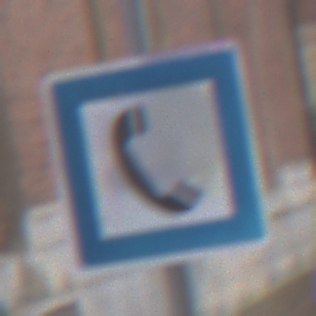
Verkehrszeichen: Fernsprecher
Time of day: Midday
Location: Outdoor (Urban)
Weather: Overcast
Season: NotSpecified
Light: Natural